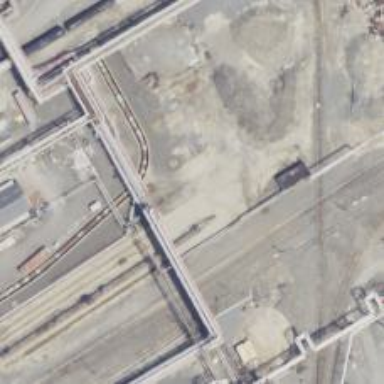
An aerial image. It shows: Abandoned railway spur.